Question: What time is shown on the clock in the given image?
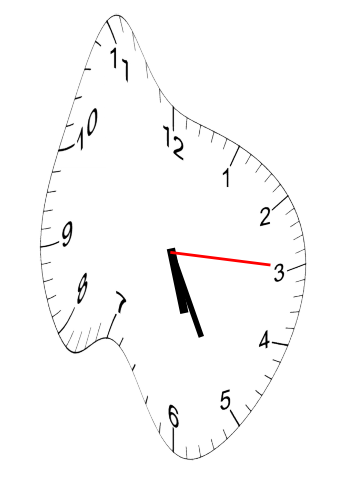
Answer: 05:25:15